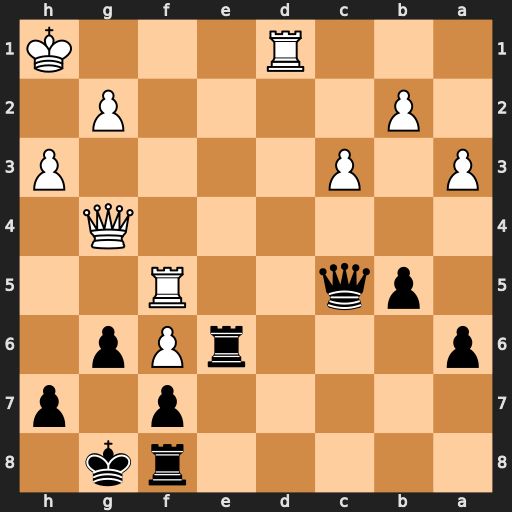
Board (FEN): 5rk1/5p1p/p3rPp1/1pq2R2/6Q1/P1P4P/1P4P1/3R3K
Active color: b
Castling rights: -
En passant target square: -
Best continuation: Qxf5 Qxf5 gxf5